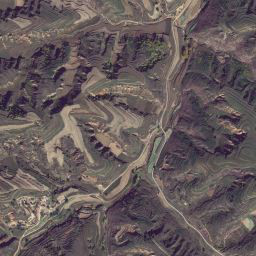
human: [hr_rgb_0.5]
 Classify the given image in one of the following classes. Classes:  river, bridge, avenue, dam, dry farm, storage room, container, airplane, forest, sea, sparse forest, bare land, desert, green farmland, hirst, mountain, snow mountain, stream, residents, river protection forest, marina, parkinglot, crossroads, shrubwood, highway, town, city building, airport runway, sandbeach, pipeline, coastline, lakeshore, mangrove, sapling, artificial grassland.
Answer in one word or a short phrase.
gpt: mountain